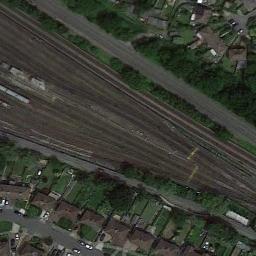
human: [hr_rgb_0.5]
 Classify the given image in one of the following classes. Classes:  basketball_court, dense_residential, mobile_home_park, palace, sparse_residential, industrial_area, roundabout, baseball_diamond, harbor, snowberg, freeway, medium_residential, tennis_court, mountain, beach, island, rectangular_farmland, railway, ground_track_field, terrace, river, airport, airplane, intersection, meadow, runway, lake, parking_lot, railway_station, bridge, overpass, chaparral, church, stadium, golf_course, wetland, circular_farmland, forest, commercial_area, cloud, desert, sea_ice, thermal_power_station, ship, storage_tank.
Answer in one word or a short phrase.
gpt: railway